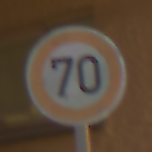
Verkehrszeichen: Geschwindigkeit70
Umgebung: Outdoor, Urban
Tageszeit: Night
Wetter: Clear
Licht: Artificial
Jahreszeit: NotSpecified
Kontrast: HighContrast